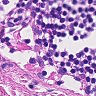
Metastatic tissue present: no